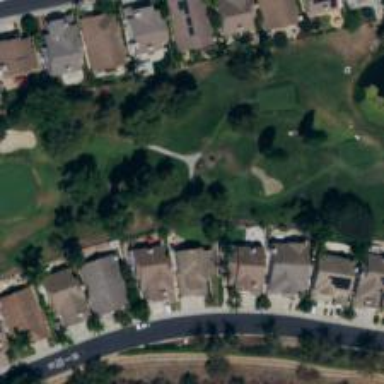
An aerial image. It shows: Path designated for golf carts.